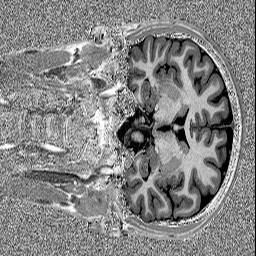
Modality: MP2RAGE
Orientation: coronal
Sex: male